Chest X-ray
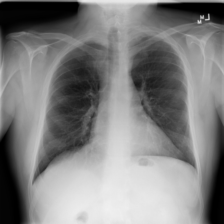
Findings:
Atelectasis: negative
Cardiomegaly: negative
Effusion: negative
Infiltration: positive
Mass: negative
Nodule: negative
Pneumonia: negative
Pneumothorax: negative
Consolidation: negative
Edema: negative
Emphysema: negative
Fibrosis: negative
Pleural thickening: negative
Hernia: negative